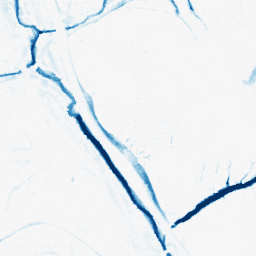
Category: morphological
Decomposition family: morphological_ellipse
Decomposition parameters: operation: closing
width: 10
height: 10
Upsampling method: regularized
Upsampling parameters: scale: 4
lambda_reg: 0.01
Upsampling scale: 4